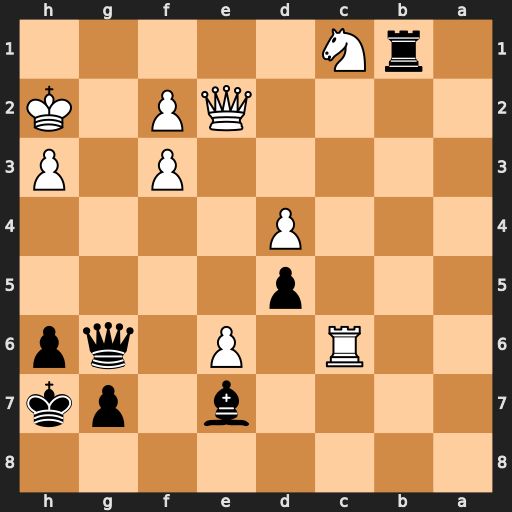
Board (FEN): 8/4b1pk/2R1P1qp/3p4/3P4/5P1P/4QP1K/1rN5
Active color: b
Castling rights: -
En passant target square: -
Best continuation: Bd6+ Kh1 Qf5 f4 Qxf4 Qc2+ g6 Kg1 Qh2+ Kf1 Qxh3+